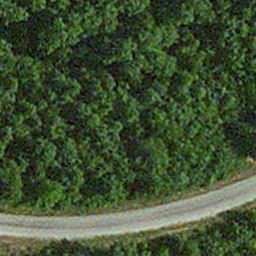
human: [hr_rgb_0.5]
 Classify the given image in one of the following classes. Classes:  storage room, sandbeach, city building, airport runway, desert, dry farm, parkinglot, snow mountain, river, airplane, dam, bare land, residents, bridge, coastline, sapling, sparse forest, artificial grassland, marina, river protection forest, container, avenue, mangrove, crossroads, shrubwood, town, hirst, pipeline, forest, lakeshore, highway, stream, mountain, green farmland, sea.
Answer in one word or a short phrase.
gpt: avenue